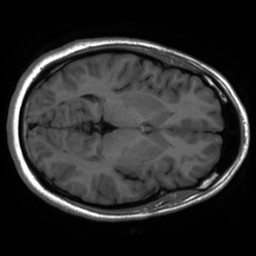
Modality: inplaneT1
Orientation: axial
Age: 20
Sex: male
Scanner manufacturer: ge
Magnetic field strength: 3 T
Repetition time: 2.499 s
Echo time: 0.02513 s